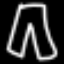
Label: pants